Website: walmart
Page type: payment
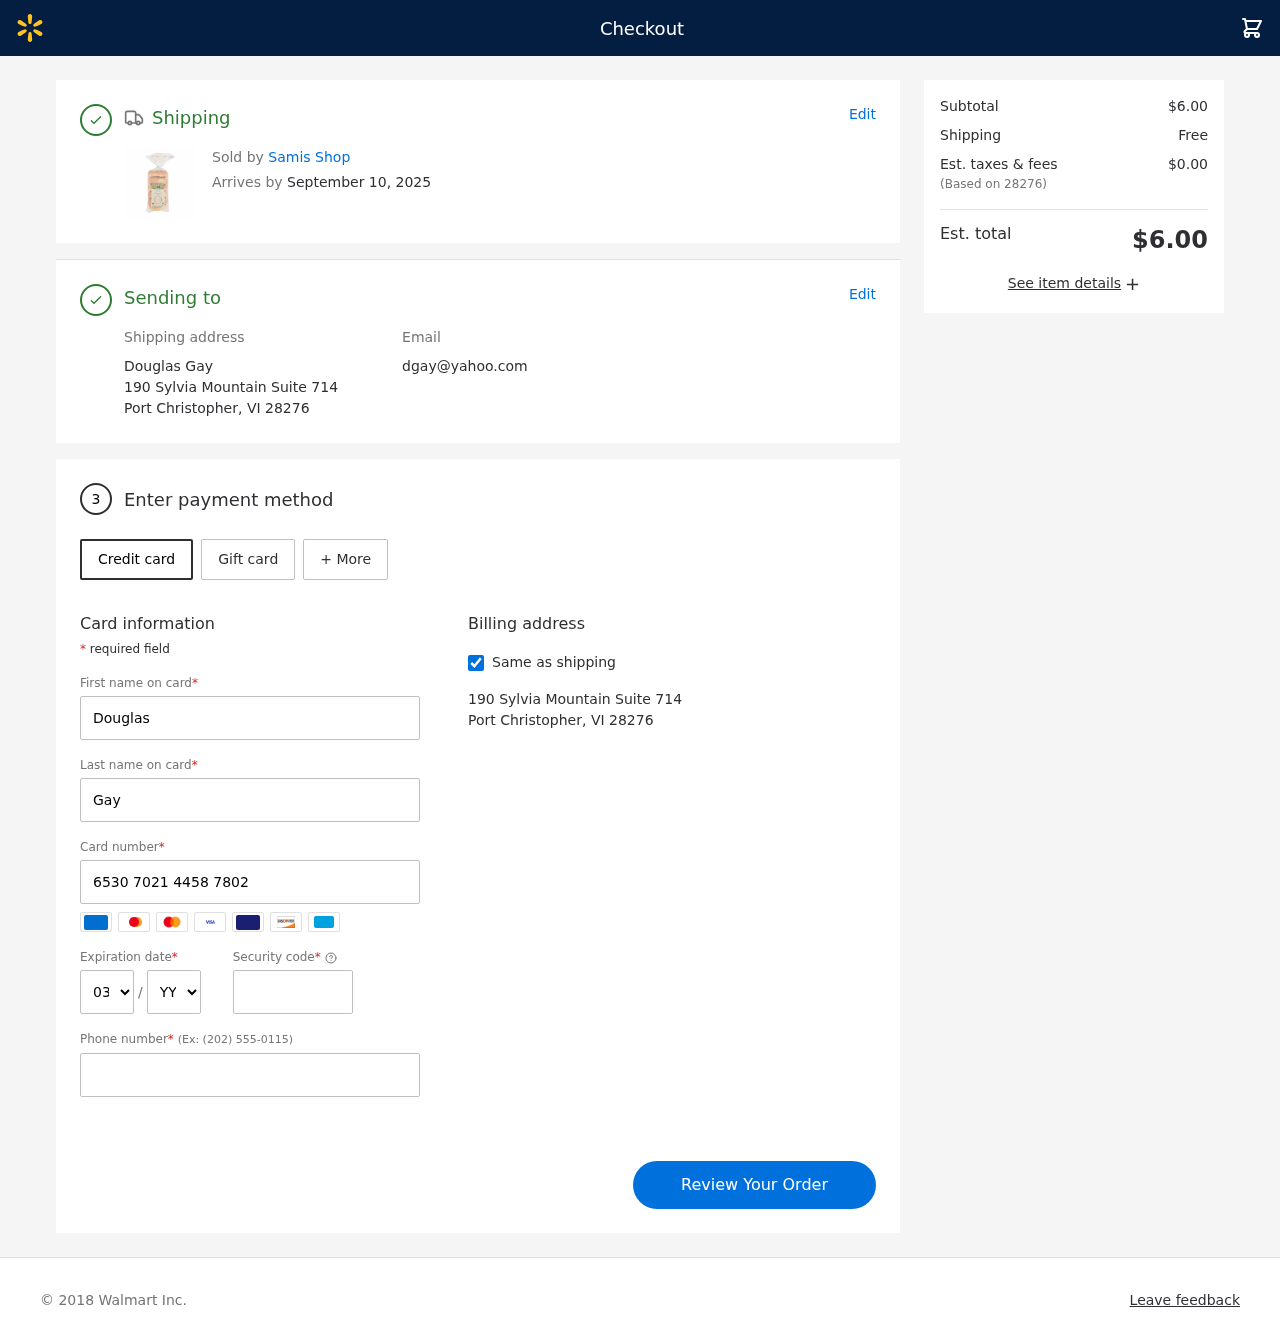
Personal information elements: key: PII_CARD_CVV
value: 347
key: PII_CARD_EXPIRY_MONTH
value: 03
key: PII_CARD_EXPIRY_YEAR
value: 27
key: PII_CARD_NUMBER
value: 6530 7021 4458 7802
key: PII_CITY_STATE_ZIP
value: Port Christopher, VI 28276
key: PII_EMAIL
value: dgay@yahoo.com
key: PII_FIRSTNAME
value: Douglas
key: PII_FULLNAME
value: Douglas Gay
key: PII_LASTNAME
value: Gay
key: PII_PHONE
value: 9947164093
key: PII_POSTCODE
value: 28276
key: PII_STREET
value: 190 Sylvia Mountain Suite 714
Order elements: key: ORDER_DELIVERY_DATE
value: September 10, 2025
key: ORDER_SUBTOTAL
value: $6.00
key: ORDER_SHIPPING_COST
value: Free
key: ORDER_TAX
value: $0.00
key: ORDER_TOTAL
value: $6.00